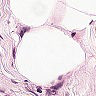
Metastatic tissue present: no